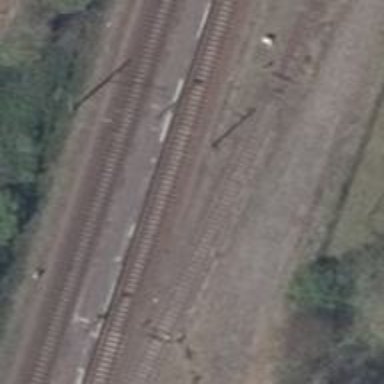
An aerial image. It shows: Wedge used for railway derailment.